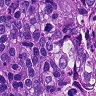
Metastatic tissue present: yes